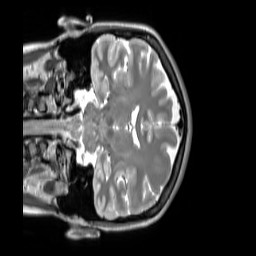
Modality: T2w
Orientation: coronal
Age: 28
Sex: female
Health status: ill
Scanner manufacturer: siemens
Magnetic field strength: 3 T
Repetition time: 2.8 s
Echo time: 0.326 s